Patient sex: M
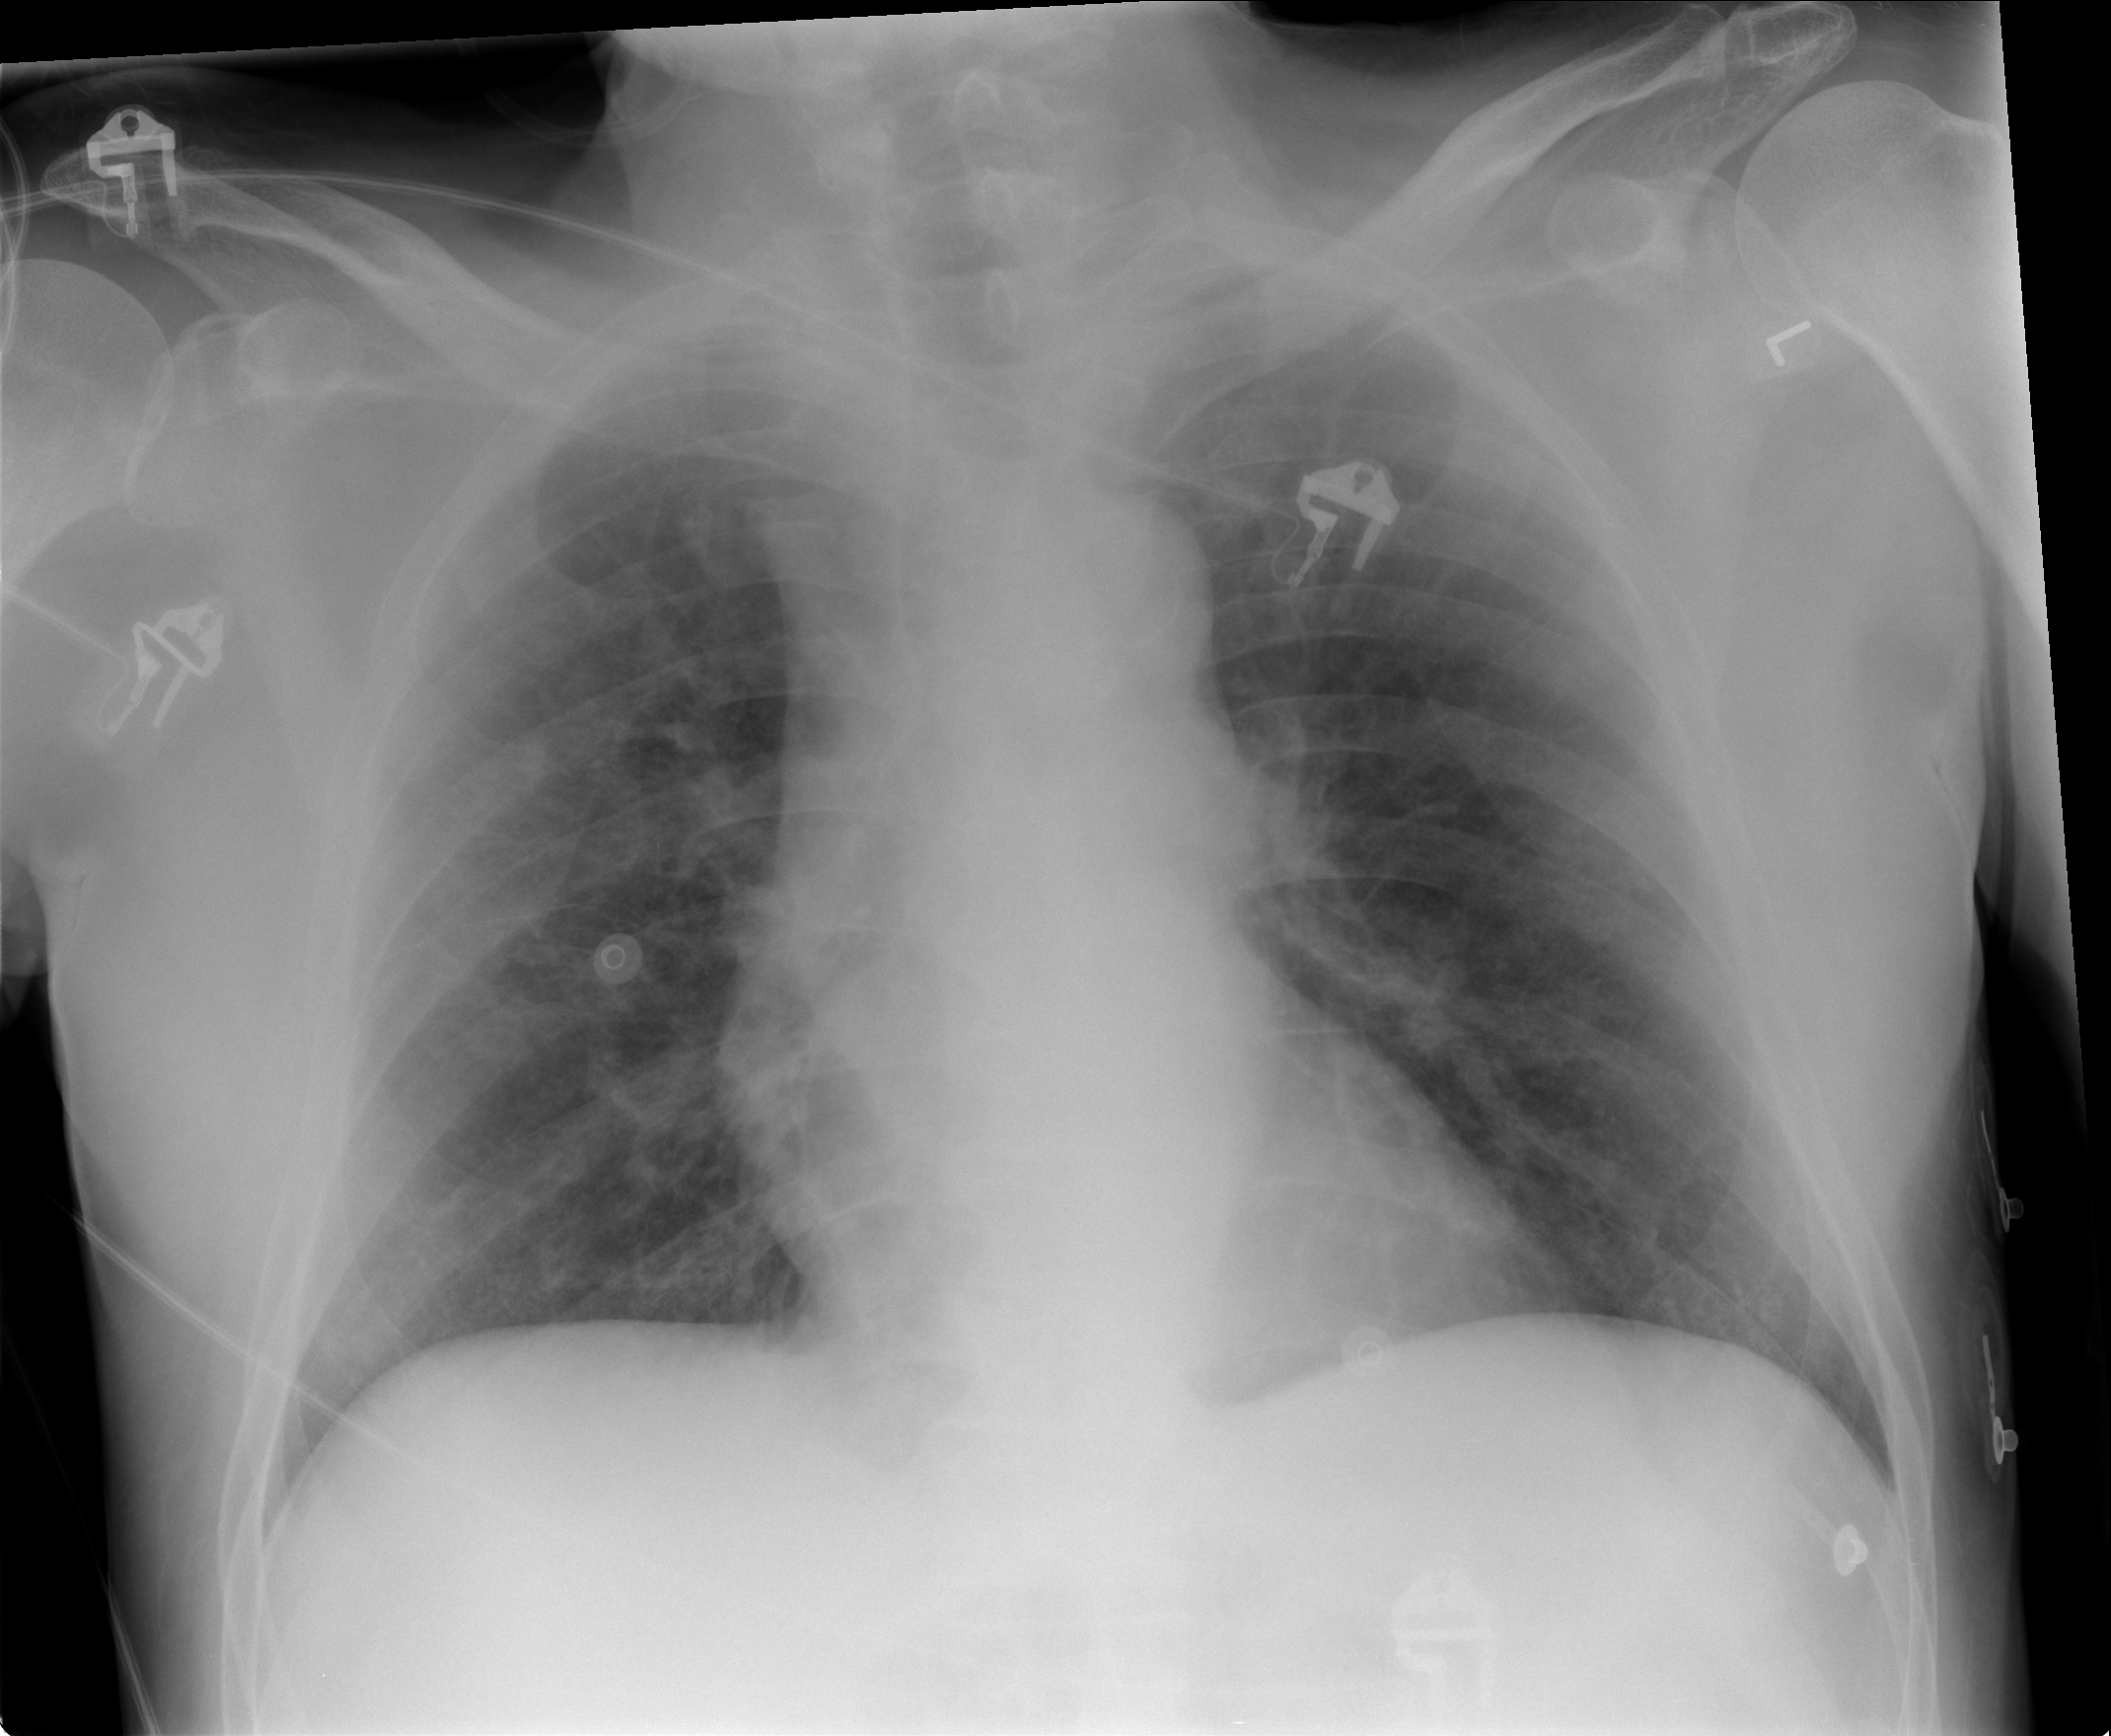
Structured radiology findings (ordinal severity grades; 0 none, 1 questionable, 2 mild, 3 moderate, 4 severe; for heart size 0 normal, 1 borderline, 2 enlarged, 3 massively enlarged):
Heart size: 0
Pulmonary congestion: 1
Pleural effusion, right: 0
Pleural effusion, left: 0
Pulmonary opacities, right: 2
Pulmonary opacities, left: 2
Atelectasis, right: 0
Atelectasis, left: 0